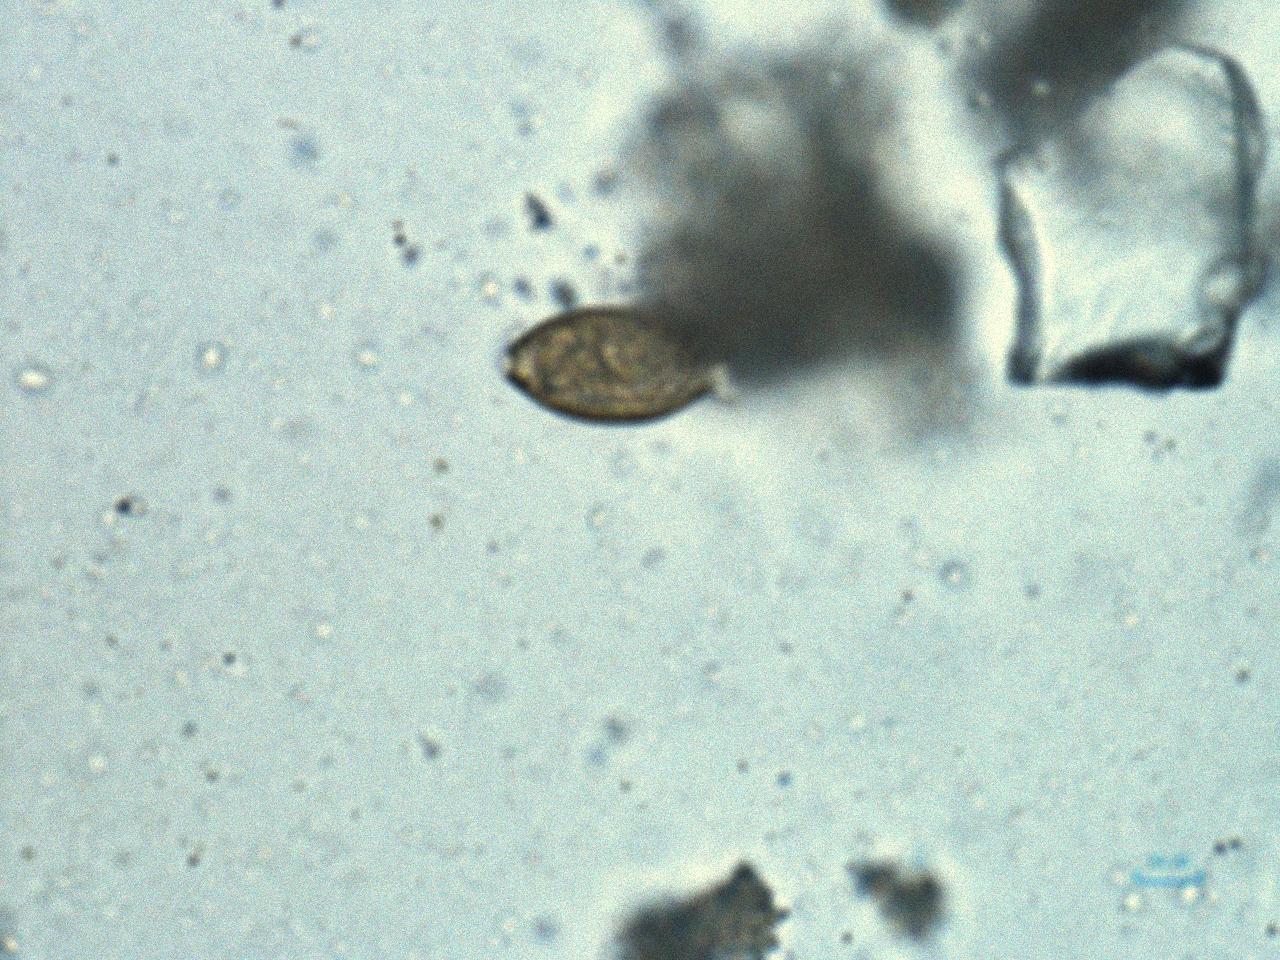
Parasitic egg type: Trichuris trichiura